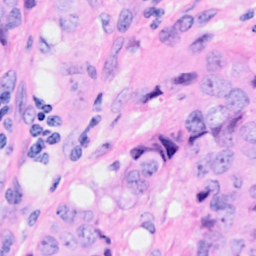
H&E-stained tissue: Breast